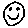
Label: smiley face